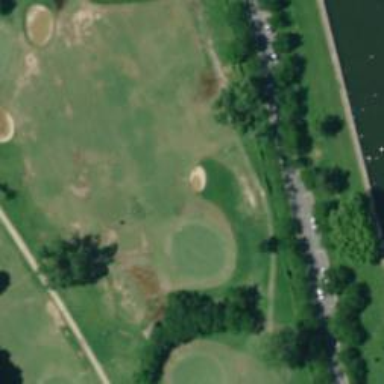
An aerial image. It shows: View of golf hole.